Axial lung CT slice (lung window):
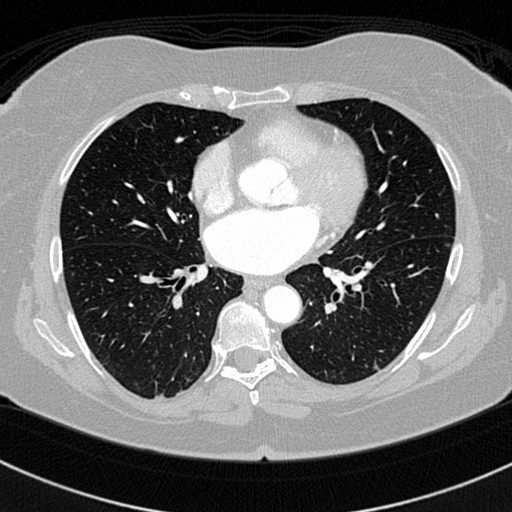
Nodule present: no